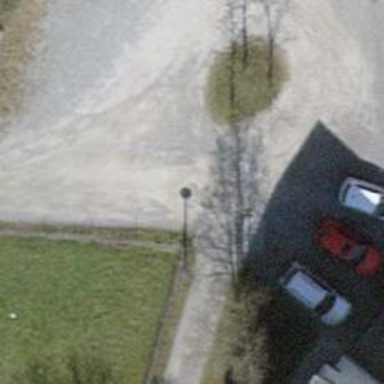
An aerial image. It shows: Footway with pebblestone surface.